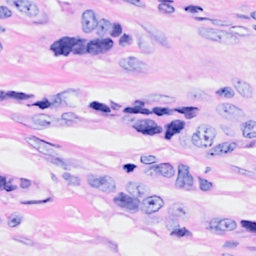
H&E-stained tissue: Breast